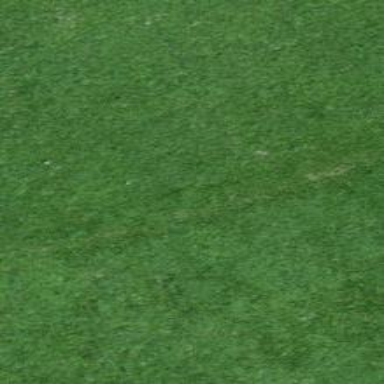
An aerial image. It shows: Path covered in grass.